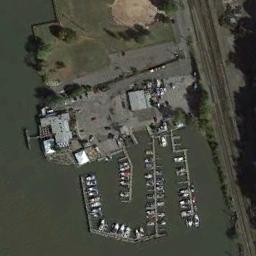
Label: harbor